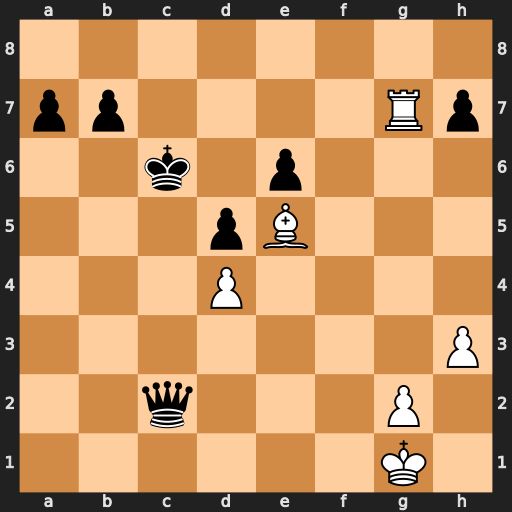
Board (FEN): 8/pp4Rp/2k1p3/3pB3/3P4/7P/2q3P1/6K1
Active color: w
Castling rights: -
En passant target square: -
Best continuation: Rc7+ Kb5 Rxc2